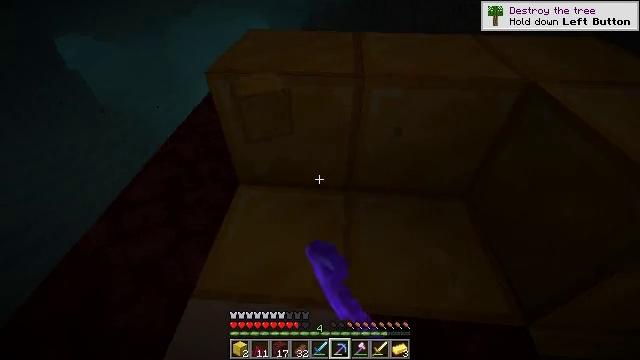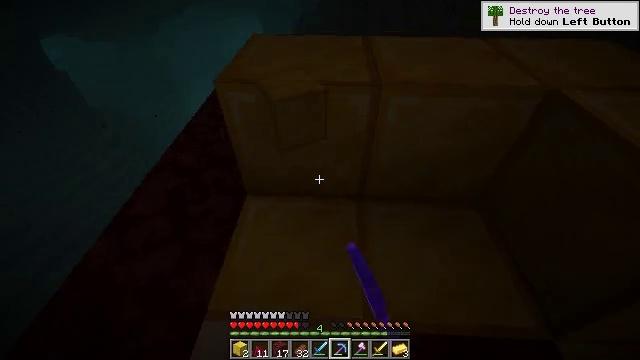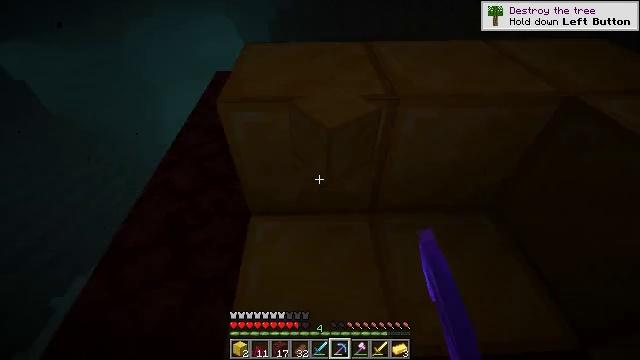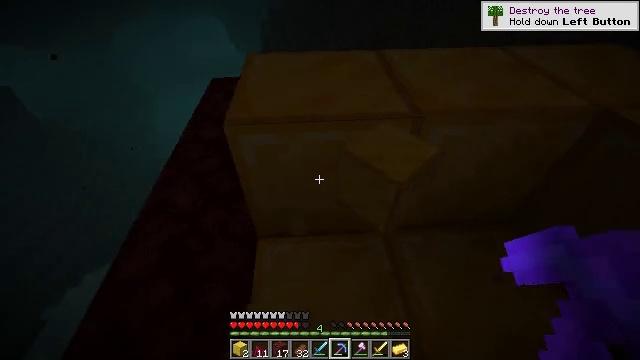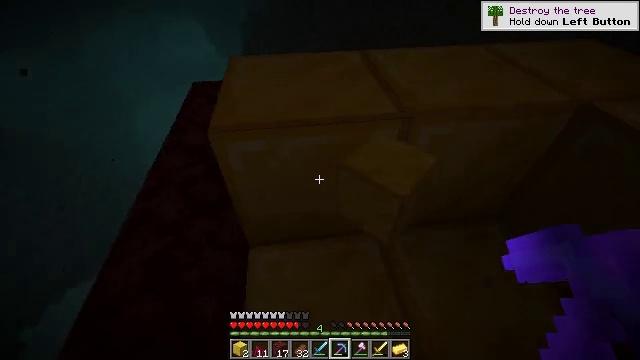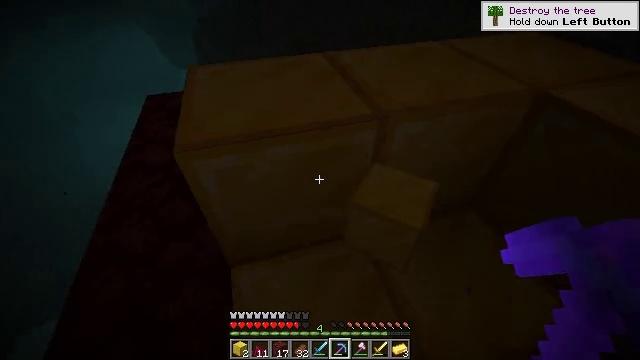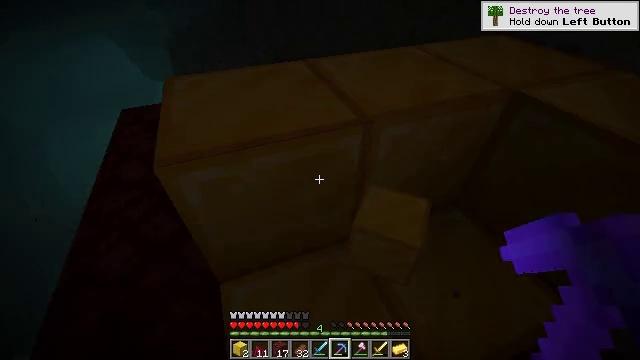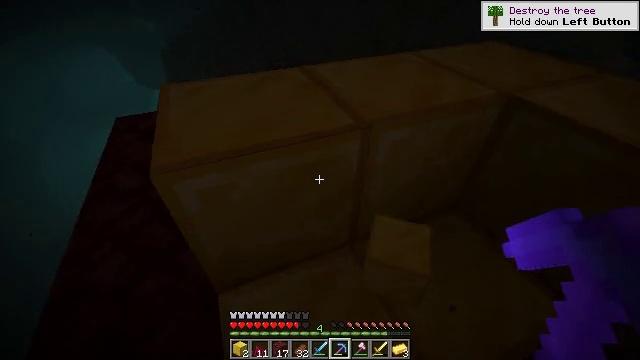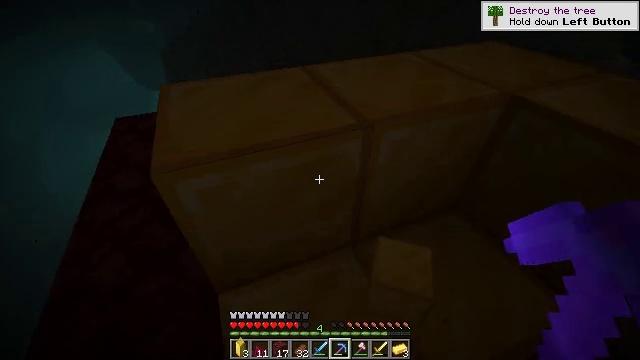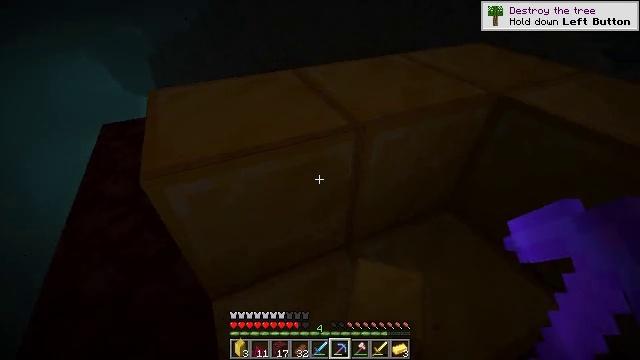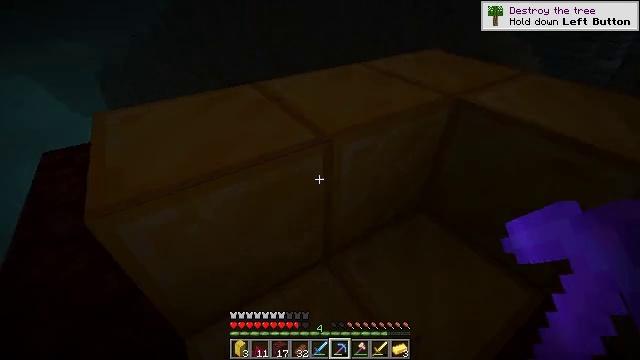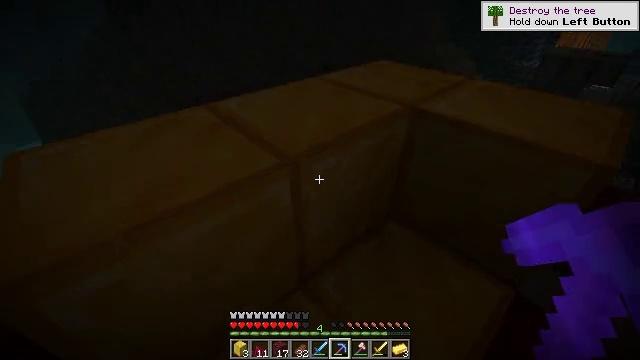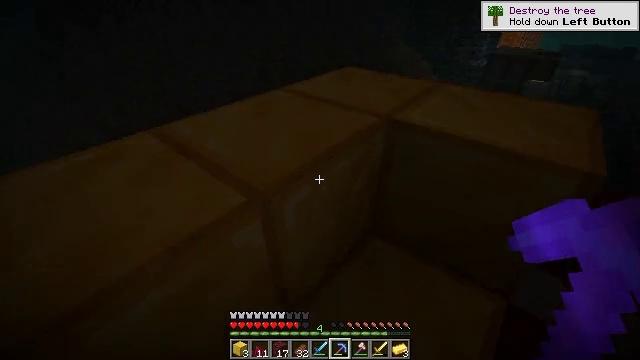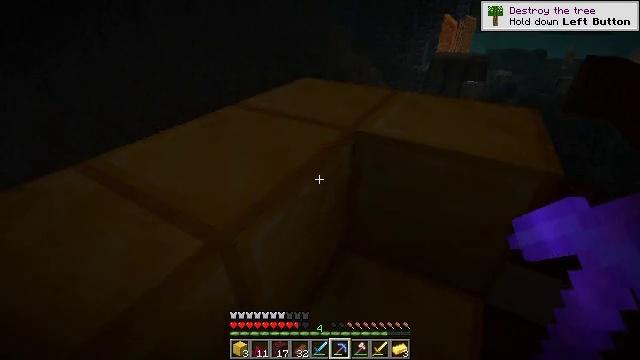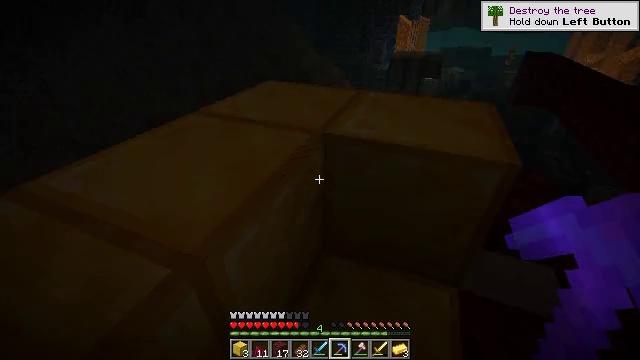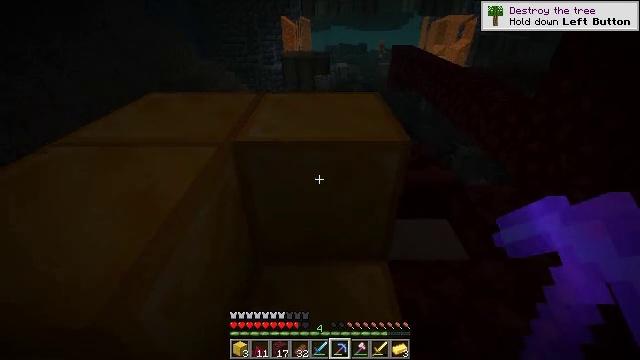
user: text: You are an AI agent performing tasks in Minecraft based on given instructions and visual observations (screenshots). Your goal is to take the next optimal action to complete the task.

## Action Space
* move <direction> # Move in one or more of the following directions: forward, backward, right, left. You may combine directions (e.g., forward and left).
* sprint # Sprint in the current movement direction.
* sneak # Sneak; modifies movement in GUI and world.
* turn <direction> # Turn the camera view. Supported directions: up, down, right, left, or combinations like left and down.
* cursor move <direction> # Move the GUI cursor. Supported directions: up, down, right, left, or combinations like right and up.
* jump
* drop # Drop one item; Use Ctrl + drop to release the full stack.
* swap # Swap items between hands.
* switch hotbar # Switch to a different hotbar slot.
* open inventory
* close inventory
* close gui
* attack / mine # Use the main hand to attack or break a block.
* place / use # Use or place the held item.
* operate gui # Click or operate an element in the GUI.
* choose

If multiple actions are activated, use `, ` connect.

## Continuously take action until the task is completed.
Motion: motion action
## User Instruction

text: Collect the gold block from a structure.
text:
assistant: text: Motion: move forward and move left, turn right
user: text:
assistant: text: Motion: move forward and move left, turn right
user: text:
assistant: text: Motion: move forward, turn right
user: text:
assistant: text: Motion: turn right
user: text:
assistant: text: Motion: turn right
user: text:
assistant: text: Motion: turn right and up
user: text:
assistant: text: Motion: turn right and up
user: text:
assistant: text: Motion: no_op
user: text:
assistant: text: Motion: turn right
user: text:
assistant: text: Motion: move forward, turn right and up
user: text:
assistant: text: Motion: move forward, turn right and up
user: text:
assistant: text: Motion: move forward, turn right
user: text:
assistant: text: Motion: turn right and up
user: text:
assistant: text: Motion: turn right
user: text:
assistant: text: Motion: turn right
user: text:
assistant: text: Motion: turn right
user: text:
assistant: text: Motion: no_op
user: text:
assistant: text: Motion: attack / mine
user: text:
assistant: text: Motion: attack / mine
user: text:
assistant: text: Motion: attack / mine
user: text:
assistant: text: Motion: turn right, attack / mine
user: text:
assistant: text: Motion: attack / mine
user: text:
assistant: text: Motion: attack / mine
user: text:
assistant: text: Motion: attack / mine
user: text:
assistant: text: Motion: attack / mine
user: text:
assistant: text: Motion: attack / mine
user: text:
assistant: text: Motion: attack / mine
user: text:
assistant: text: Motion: attack / mine
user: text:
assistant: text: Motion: attack / mine
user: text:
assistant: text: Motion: attack / mine